I will show an image sequence of human cooking. I have annotated the images with numbered circles. Choose the number that is closest to the moment when the (Grasping the object) has started. You are a five-time world champion in this game. Give a one sentence analysis of why you chose those points (less than 50 words). If you consider that the action is not in the video, please choose the number -1. Provide your answer at the end in a json file of this format: {"points": []}
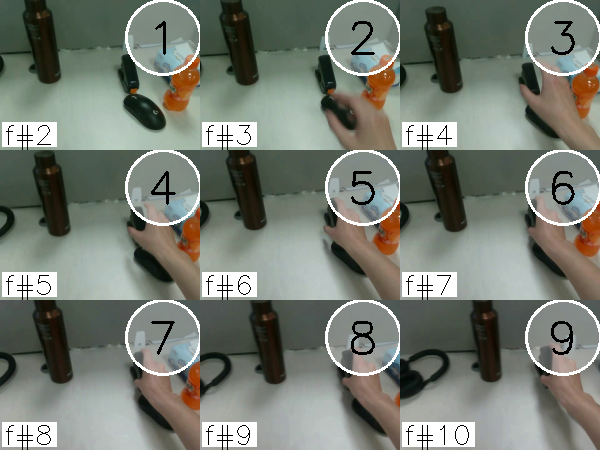
Frame 5 shows the clearest moment of hand-object contact.
{"points": [5]}